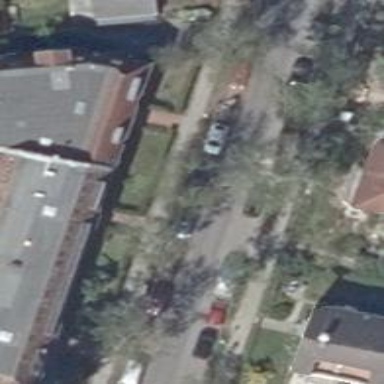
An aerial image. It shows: Avenue lined with broadleaved deciduous trees.